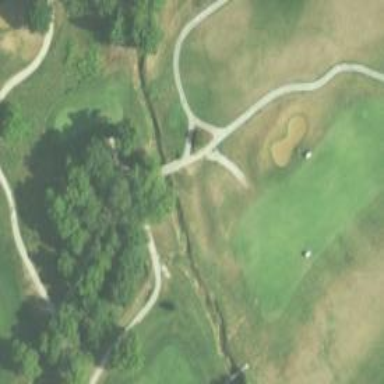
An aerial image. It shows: Pathway for golfing.